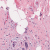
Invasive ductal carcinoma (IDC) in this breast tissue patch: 1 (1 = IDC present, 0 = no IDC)